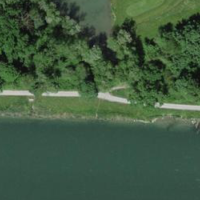
EUNIS habitat code: 15
Species observed at this site:
Juglans regia
Taraxacum officinale
Acer campestre
Apis mellifera
Malva moschata